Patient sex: F
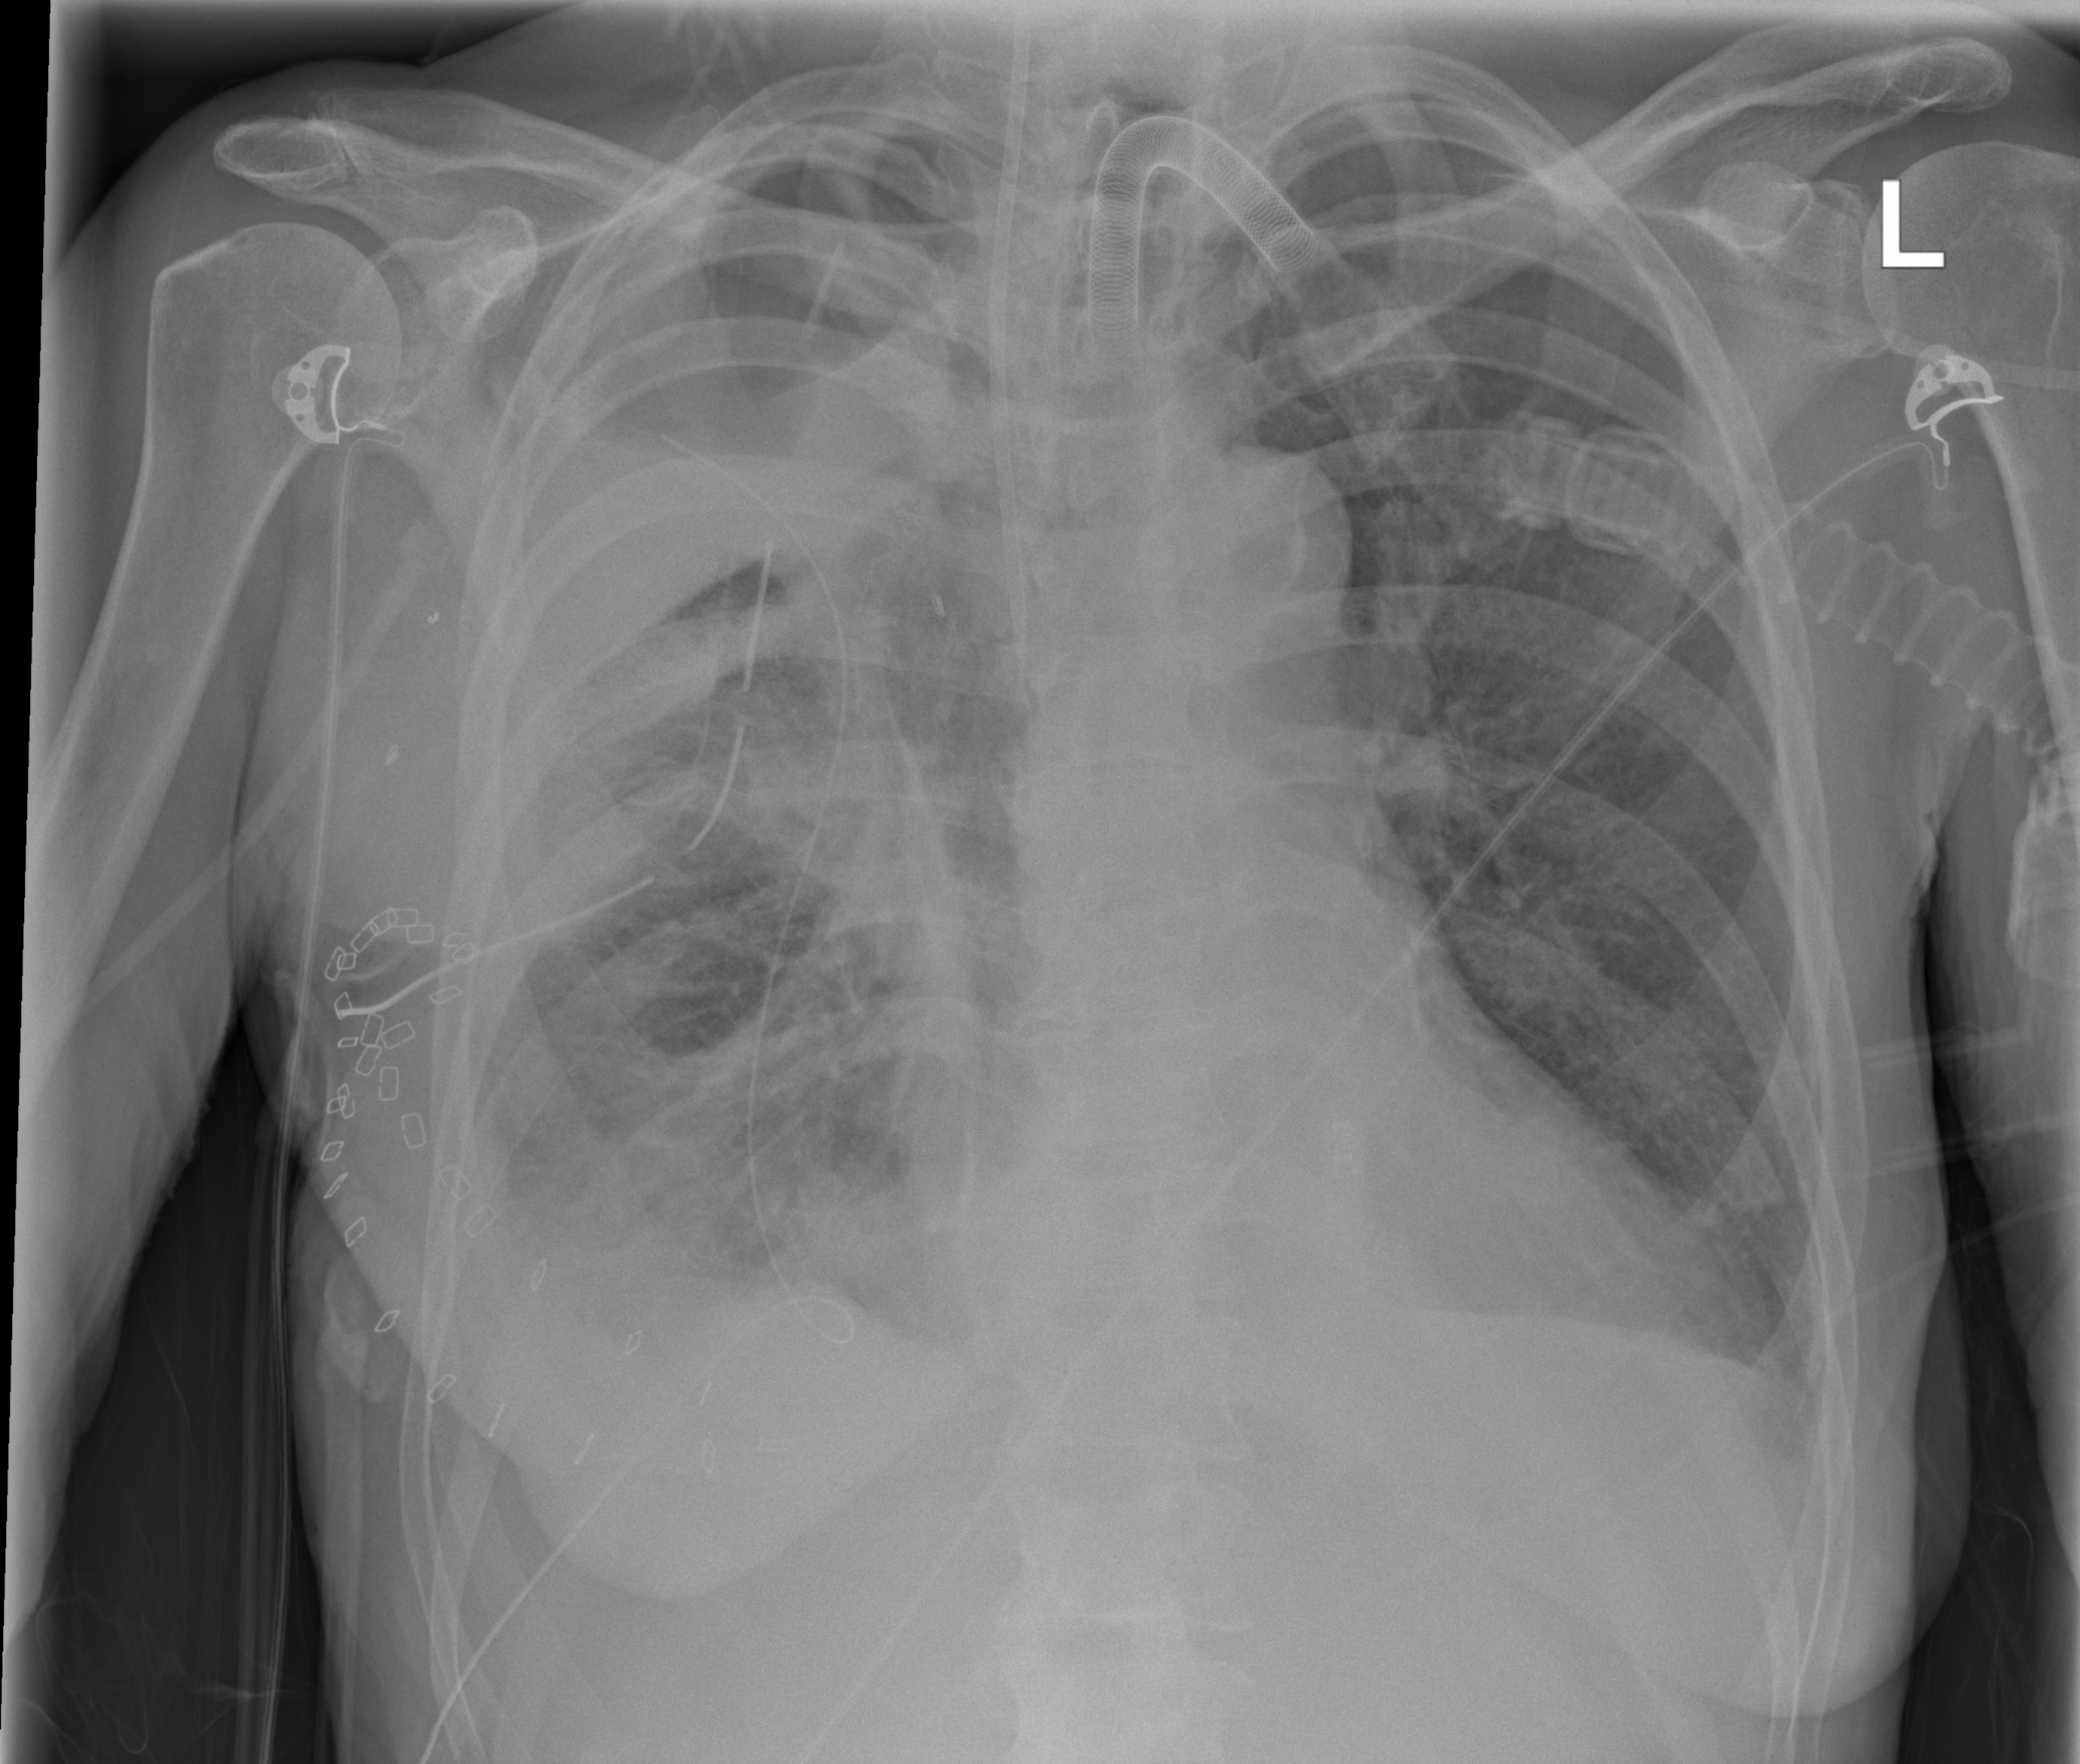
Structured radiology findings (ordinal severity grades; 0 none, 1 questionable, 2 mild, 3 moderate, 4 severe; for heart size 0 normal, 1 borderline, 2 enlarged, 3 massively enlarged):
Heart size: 2
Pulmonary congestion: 0
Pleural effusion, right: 3
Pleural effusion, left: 1
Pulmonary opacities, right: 2
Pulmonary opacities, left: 0
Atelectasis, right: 3
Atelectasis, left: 2